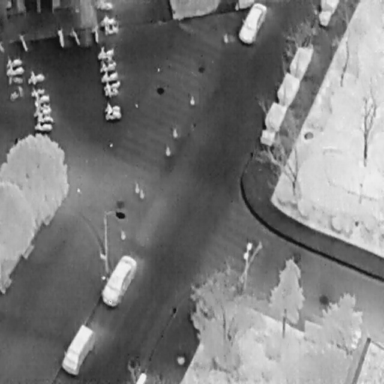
There are three Cars in the infrared image.